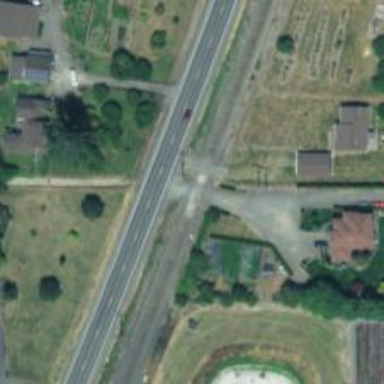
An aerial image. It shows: Railway level crossing.